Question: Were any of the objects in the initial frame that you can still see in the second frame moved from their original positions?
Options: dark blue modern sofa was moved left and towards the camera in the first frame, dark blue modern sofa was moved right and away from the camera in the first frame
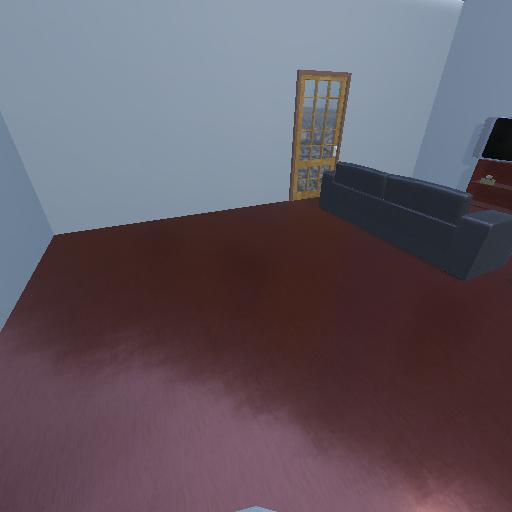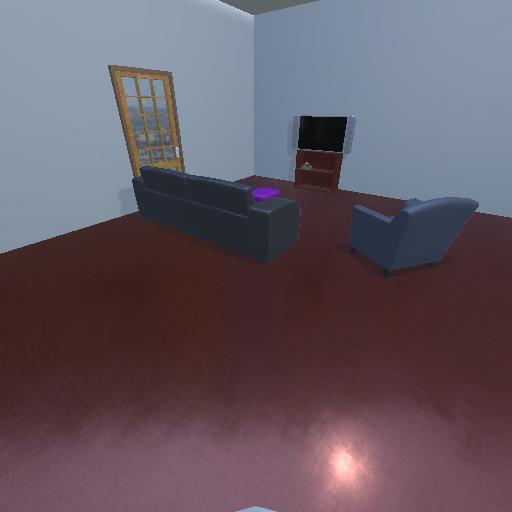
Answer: dark blue modern sofa was moved left and towards the camera in the first frame